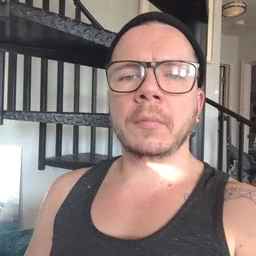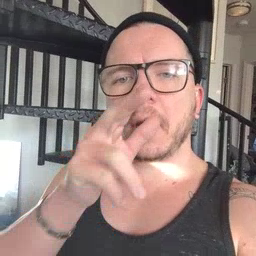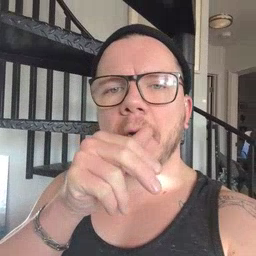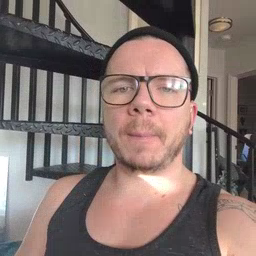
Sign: tongue